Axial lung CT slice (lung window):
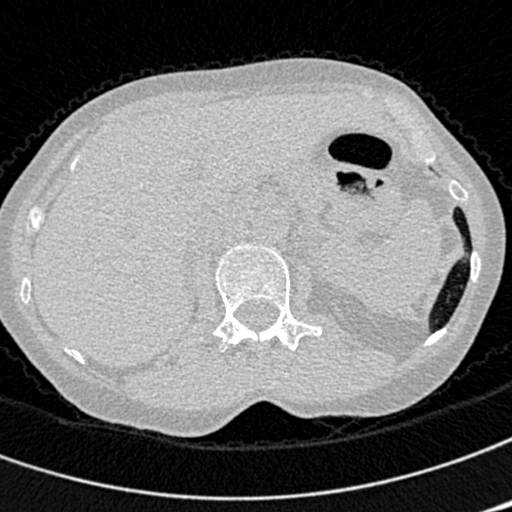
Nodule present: no